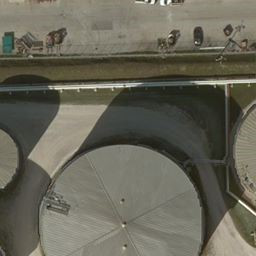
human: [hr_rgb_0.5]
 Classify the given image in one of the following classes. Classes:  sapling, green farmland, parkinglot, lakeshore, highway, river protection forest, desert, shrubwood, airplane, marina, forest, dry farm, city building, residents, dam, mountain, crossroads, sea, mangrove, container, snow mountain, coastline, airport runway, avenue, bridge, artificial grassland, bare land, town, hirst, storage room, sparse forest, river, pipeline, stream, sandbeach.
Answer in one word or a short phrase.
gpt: storage room